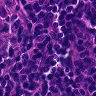
Metastatic tissue present: no